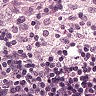
Metastatic tissue present: no